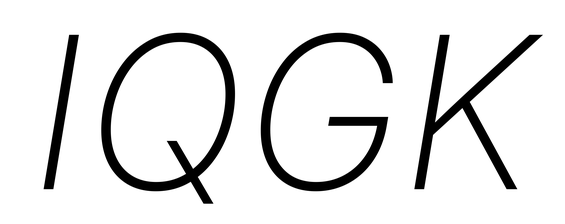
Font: Inter-Italic_ExtraLight_Italic